Question: I am using Android Studio, and I am following the In-App Billing tutorial
<URL>
I also checked the tutorial here:
<URL>
Both tutorial say I must add IInAppBillingService.aidl to very strict folder structure, I am fairly sure I added it to the correct folder, but I don't think the java file is been generated anyway, at least I haven't seen any. The effect of this is:
'''
Intent serviceIntent = new Intent("com.android.vending.billing.InAppBillingService.BIND");
'''
is always returning null.
Here is my folder structure:

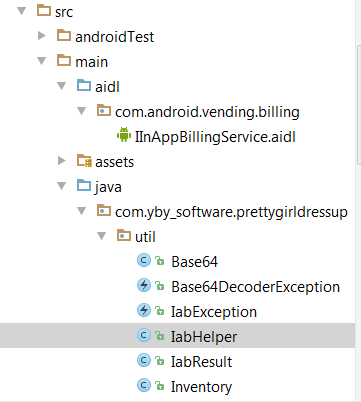
Answer: Correct package name for this aidl is 'com.android.vending.billing'.
Build your application. You should see a generated file named 'IInAppBillingService.java' in the '/gen' directory of your project.
Read more at <URL>